Question: am using Docx4j to generate a word document in a swing application.I want to add a picture to the header. The document is created successfully but the picture is not displayed. Below is the code snippets of the applications. I am using the <URL> file.
'''
import org.docx4j.wml.ObjectFactory;
public class WordDoc {
private WordprocessingMLPackage wordMLPackage;
private ObjectFactory factory;
private Hdr header;
public WordDoc() {
}
public void createWordDoc() throws Docx4JException, IOException, Exception {
wordMLPackage = WordprocessingMLPackage.createPackage();
factory = Context.getWmlObjectFactory();
Relationship relationship = createHeaderPart();
createHeaderReference(relationship);
wordMLPackage.getMainDocumentPart().addParagraphOfText("Hello Word!");
File file = new File("src/resources/images/logo.jpg");
byte[] bytes = convertImageToByteArray(file);
addImageInline(bytes);
wordMLPackage.save(new java.io.File("src/files/HelloWord14.docx"));
}
private Relationship createHeaderPart() throws InvalidFormatException {
HeaderPart headerPart = new HeaderPart();
headerPart.setPackage(wordMLPackage);
headerPart.setJaxbElement(createHeader("Text"));
return wordMLPackage.getMainDocumentPart().addTargetPart(headerPart);
}
private Hdr createHeader(String content) {
header = factory.createHdr();
P paragraph = factory.createP();
R run = factory.createR();
Text text = new Text();
text.setValue(content);
run.getContent().add(text);
paragraph.getContent().add(run);
header.getContent().add(paragraph);
return header;
}
private void createHeaderReference(Relationship relationship) {
List<SectionWrapper> sections
= wordMLPackage.getDocumentModel().getSections();
SectPr sectionProperties = sections.get(sections.size() - 1).getSectPr();
// There is always a section wrapper, but it might not contain a sectPr
if (sectionProperties == null) {
sectionProperties = factory.createSectPr();
wordMLPackage.getMainDocumentPart().addObject(sectionProperties);
sections.get(0).setSectPr(sectionProperties);
}
HeaderReference headerReference = factory.createHeaderReference();
headerReference.setId(relationship.getId());
headerReference.setType(HdrFtrRef.DEFAULT);
sectionProperties.getEGHdrFtrReferences().add(headerReference);
}
private byte[] convertImageToByteArray(File file)
throws FileNotFoundException, IOException {
InputStream is = new FileInputStream(file);
long length = file.length();
// You cannot create an array using a long, it needs to be an int.
if (length > Integer.MAX_VALUE) {
System.out.println("File too large!!");
}
byte[] bytes = new byte[(int) length];
int offset = 0;
int numRead = 0;
while (offset < bytes.length && (numRead = is.read(bytes, offset, bytes.length -
offset)) >= 0) {
offset += numRead;
}
// Ensure all the bytes have been read
if (offset < bytes.length) {
System.out.println("Could not completely read file "
+ file.getName());
}
is.close();
return bytes;
}
private void addImageInline(byte[] bytes) throws Exception {
BinaryPartAbstractImage imagePart
= BinaryPartAbstractImage.createImagePart(wordMLPackage, bytes);
int docPrId = 1;
int cNvPrId = 2;
Inline inLine = imagePart.createImageInline("Filename hint",
"Alternative text", docPrId, cNvPrId, false);
if (header != null) {
addInlineImageToHeader(inLine);
}
}
private void addInlineImageToHeader(Inline inline) {
// Now add the in-line image to a paragraph
ObjectFactory factory2 = new ObjectFactory();
P paragraph2 = factory2.createP();
R run = factory.createR();
paragraph2.getContent().add(run);
Drawing drawing = factory.createDrawing();
run.getContent().add(drawing);
drawing.getAnchorOrInline().add(inline);
header.getContent().add(paragraph2);
}
}
'''
the screen capture of the generated word document is displayed below

Will be very glad to take any suggestions.
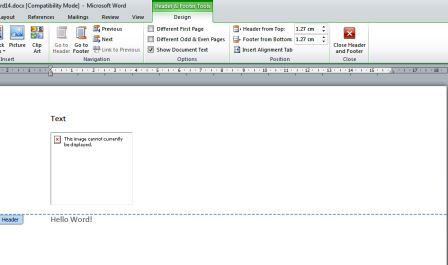
Answer: Instead of:
'''
BinaryPartAbstractImage imagePart
= BinaryPartAbstractImage.createImagePart(wordMLPackage, bytes);
'''
you need to add the image part as a rel of your header part, so use:
'''
public static BinaryPartAbstractImage createImagePart(
OpcPackage opcPackage,
Part sourcePart, byte[] bytes) throws Exception
'''
passing it headerPart